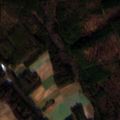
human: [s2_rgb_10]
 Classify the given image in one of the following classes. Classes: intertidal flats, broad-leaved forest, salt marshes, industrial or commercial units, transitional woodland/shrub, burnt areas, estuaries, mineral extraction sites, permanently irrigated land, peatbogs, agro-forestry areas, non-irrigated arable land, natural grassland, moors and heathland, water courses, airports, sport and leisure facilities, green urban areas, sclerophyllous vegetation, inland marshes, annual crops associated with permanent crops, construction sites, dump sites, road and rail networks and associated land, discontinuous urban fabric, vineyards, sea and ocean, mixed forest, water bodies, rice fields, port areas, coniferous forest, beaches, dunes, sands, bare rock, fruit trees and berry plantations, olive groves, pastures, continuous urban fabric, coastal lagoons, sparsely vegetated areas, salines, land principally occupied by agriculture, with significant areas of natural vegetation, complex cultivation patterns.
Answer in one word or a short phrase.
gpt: non-irrigated arable land, broad-leaved forest, coniferous forest, mixed forest